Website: lowes
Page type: customer-info-address
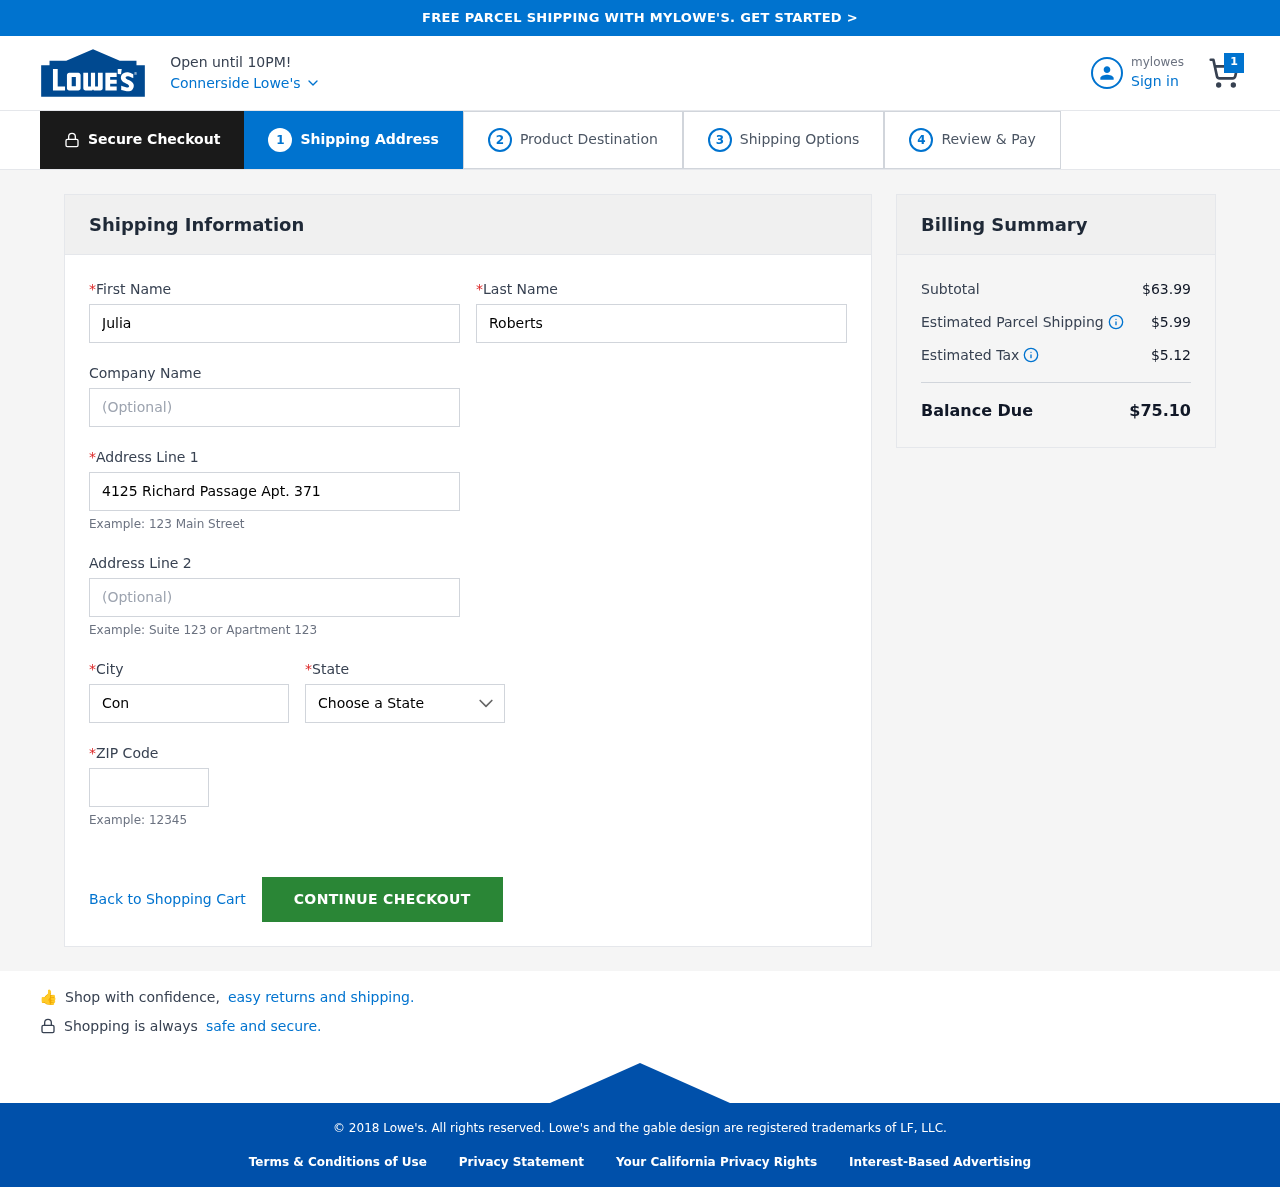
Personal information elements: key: PII_CITY
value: Connerside
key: PII_FIRSTNAME
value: Julia
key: PII_LASTNAME
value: Roberts
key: PII_POSTCODE
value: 56097
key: PII_STATE
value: Kentucky
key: PII_STREET
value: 4125 Richard Passage Apt. 371
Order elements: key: ORDER_NUM_ITEMS
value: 1
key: ORDER_SUBTOTAL
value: $63.99
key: ORDER_SHIPPING_COST
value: $5.99
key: ORDER_TAX
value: $5.12
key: ORDER_TOTAL
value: $75.10